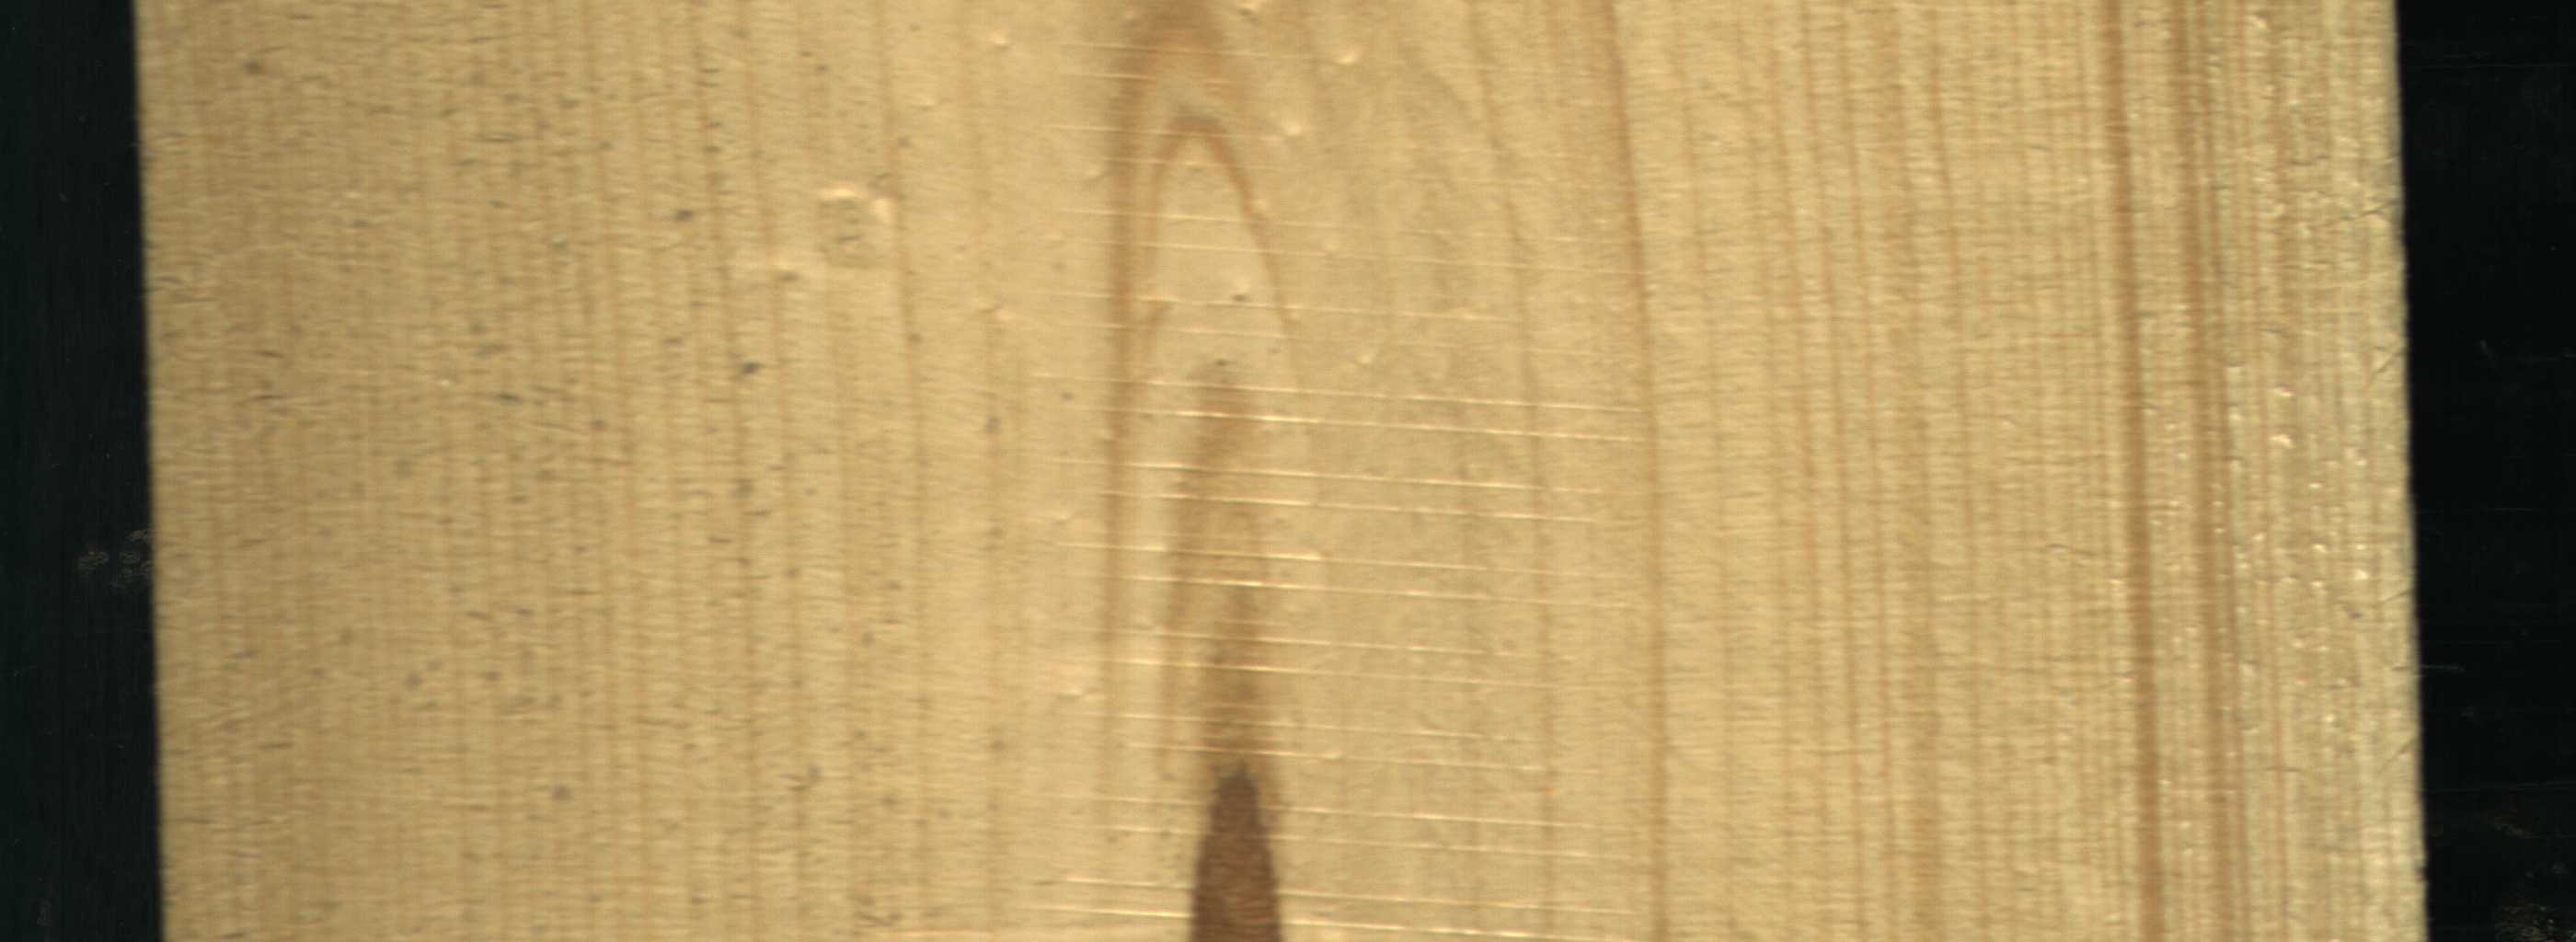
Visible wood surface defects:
Marrow